Question: I have imported the Facebook SDK as a library and made sure the jar is in the build path. I have rebuild the project couple of times but i could see there is an error in the line which uses the login button com.facebook.widget.LoginButton as shown in the below snapshot. Kindly advice me how to overcome this issue.

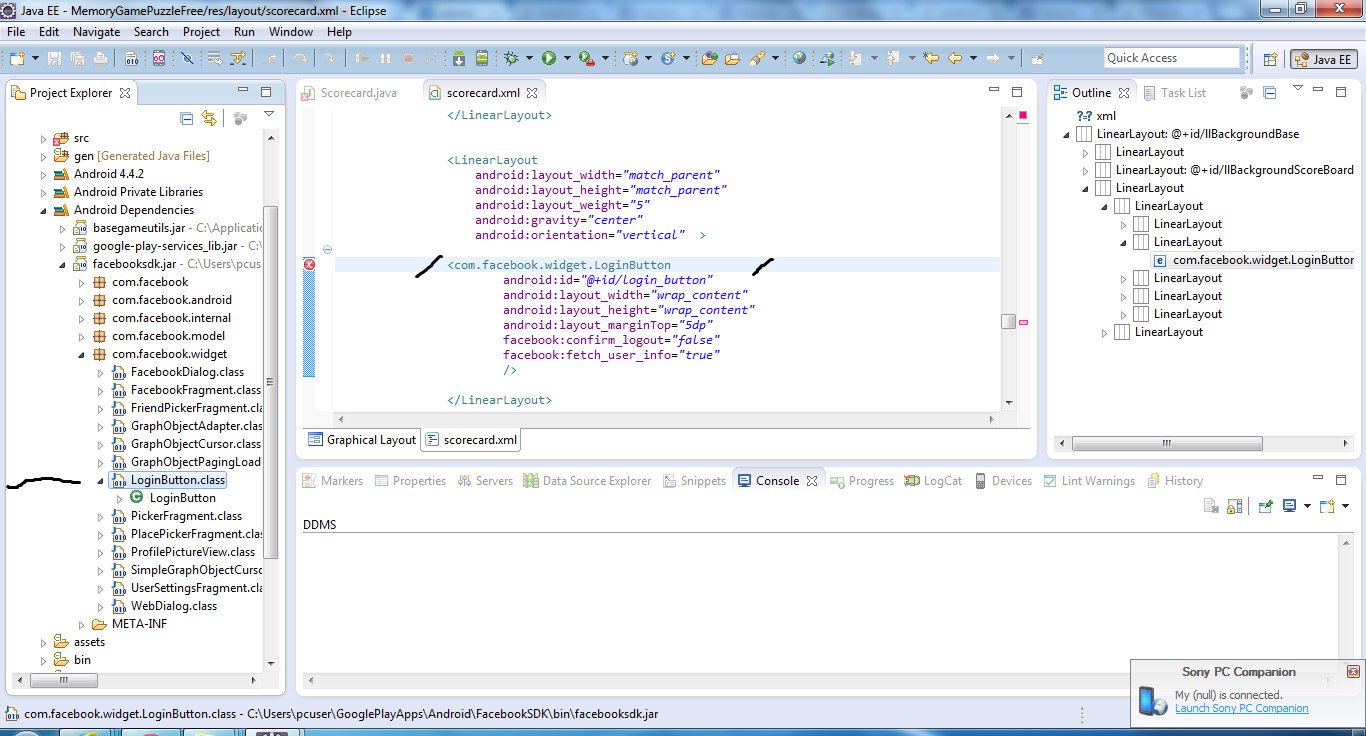
Answer: The following line was missing in the XML
'''
xmlns:facebook="http://schemas.android.com/apk/res-auto"
'''
I have added it and the issue got solved.